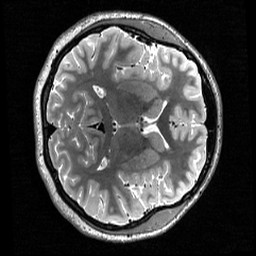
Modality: T2w
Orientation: axial
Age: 20
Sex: female
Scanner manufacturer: siemens
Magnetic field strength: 3 T
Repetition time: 3.2 s
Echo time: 0.566 s